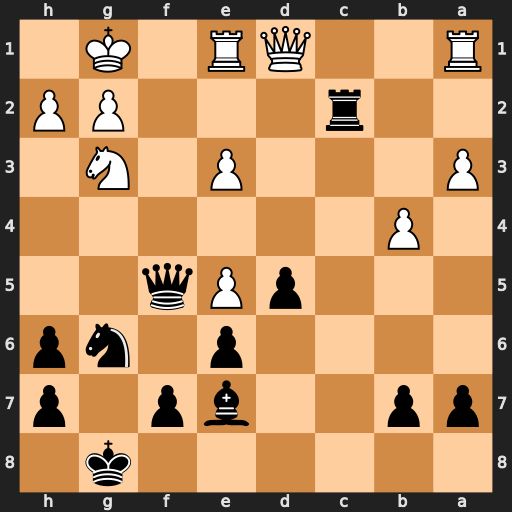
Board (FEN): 6k1/pp2bp1p/4p1np/3pPq2/1P6/P3P1N1/2r3PP/R2QR1K1
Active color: b
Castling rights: -
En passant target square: -
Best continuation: Qf2+ Kh1 Qxg2#